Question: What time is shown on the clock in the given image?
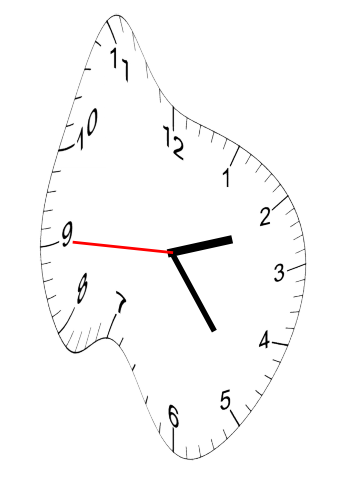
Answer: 02:23:45